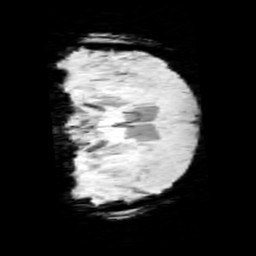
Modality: minIP
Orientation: coronal
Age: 10
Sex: male
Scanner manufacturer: siemens
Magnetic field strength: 3 T
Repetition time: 0.027 s
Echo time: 0.02 s